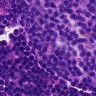
Metastatic tissue present: no